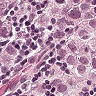
Metastatic tissue present: yes